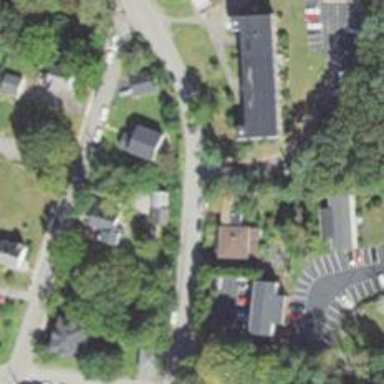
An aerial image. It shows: Residential driveway designated as service road.